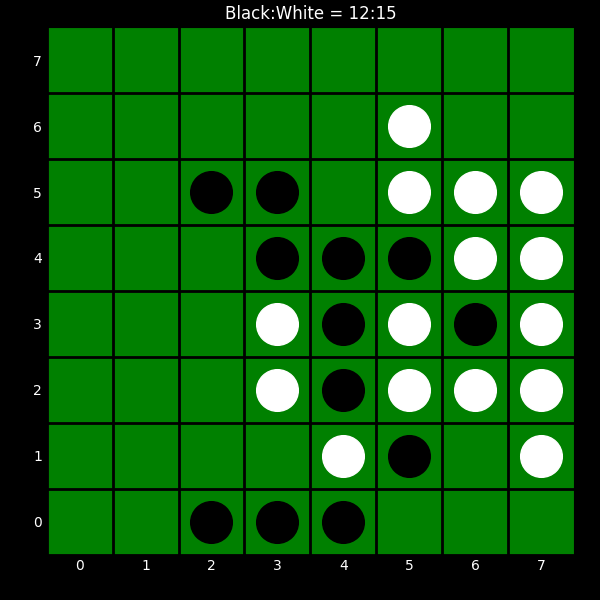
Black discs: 12
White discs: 15